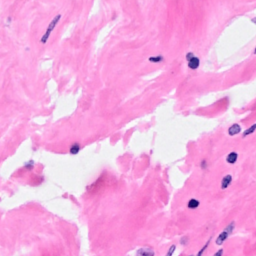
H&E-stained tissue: Breast